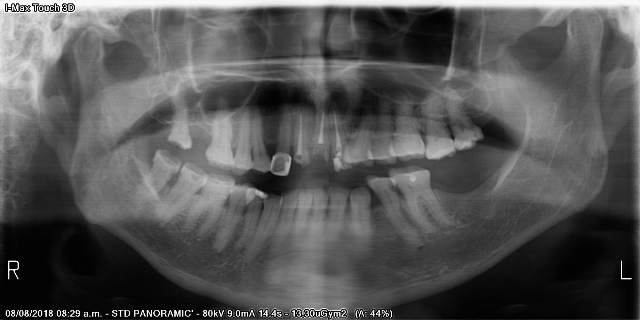
adult